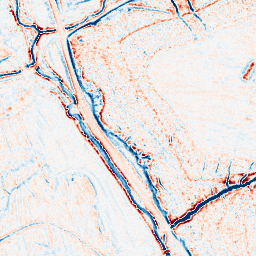
Category: edge_preserving
Decomposition family: bilateral
Decomposition parameters: d: 9
sigma_color: 150
sigma_space: 100
Upsampling method: sinc_hamming
Upsampling parameters: scale: 2
kernel_size: 16
Upsampling scale: 2